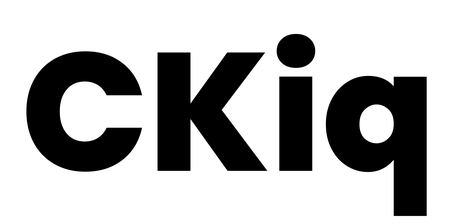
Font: Poppins-ExtraBold